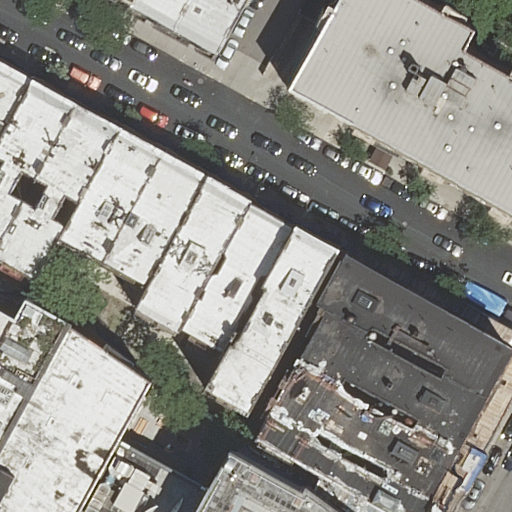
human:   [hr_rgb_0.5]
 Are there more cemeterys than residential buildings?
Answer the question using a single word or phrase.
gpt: no

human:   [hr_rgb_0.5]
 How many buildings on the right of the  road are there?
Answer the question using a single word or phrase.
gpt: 4

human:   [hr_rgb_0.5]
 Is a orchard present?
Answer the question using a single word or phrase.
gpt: no

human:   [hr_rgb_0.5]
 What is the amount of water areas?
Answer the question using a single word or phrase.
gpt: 0

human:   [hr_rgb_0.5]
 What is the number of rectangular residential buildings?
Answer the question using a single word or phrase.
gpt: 9

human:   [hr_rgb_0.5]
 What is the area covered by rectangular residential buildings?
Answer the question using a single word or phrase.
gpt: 1632m2

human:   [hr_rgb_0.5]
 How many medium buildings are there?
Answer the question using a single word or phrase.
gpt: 11

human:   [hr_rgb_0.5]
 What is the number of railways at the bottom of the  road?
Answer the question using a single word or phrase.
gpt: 0

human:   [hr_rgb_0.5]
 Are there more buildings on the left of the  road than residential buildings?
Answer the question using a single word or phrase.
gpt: no

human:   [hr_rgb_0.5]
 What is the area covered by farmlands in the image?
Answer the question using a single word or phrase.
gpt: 0m2

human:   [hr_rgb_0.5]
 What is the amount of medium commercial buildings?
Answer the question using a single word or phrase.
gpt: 0

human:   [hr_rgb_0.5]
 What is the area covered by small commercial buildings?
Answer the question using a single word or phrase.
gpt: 0m2

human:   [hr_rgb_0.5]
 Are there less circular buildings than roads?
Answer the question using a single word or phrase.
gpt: yes

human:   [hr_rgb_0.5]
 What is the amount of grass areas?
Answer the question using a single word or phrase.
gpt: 0

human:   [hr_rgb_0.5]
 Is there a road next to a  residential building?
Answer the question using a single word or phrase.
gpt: yes

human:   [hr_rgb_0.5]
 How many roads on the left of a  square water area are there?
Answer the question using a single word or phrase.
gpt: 0

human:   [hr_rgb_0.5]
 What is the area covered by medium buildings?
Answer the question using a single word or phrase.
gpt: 3146m2

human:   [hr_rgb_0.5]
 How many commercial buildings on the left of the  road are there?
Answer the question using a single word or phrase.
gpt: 0

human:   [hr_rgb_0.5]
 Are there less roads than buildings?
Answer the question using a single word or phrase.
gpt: yes

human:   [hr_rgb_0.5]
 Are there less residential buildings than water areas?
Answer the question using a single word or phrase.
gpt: no

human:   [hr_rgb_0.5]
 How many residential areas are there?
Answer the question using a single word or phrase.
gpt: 0

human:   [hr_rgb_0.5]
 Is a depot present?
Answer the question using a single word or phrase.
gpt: no

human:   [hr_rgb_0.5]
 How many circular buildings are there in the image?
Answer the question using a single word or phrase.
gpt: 0

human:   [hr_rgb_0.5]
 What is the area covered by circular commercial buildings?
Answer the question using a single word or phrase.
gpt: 0m2

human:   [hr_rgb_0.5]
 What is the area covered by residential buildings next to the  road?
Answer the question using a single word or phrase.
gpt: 6043m2

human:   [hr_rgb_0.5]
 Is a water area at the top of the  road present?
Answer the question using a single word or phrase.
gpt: no

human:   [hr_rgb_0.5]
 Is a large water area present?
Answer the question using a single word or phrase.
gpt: no

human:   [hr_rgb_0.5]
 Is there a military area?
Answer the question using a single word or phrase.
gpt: no

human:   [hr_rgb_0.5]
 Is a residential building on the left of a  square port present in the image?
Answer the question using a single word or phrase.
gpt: no

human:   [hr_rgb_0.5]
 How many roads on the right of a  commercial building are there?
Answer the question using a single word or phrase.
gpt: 0

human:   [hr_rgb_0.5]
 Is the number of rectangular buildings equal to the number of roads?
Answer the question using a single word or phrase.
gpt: no

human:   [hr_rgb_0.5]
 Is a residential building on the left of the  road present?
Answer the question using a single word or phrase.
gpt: yes

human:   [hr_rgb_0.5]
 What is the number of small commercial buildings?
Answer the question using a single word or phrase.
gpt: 0

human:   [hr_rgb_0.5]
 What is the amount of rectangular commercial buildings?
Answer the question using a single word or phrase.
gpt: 0

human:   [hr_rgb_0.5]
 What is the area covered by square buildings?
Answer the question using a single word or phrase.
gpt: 0m2

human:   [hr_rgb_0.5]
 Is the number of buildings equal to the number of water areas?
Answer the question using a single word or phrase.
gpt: no